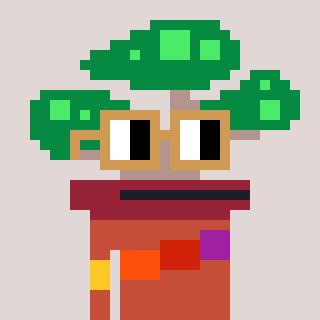
a pixel art character with square brown glasses, a bonsai-shaped head and a rust-colored body on a warm background